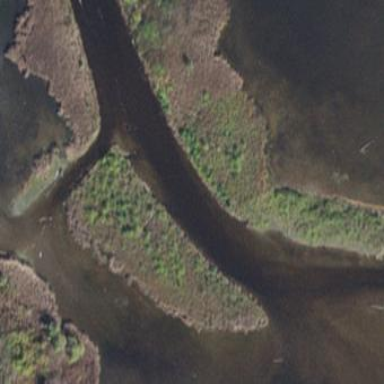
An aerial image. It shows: Marshy wetland area.